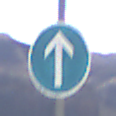
Verkehrszeichen: VorgeschriebeneFahrtrichtungGeradeaus
Umgebung: Outdoor, Nature
Tageszeit: Midday
Wetter: Clear
Licht: Natural
Jahreszeit: NotSpecified
Kontrast: HighContrast